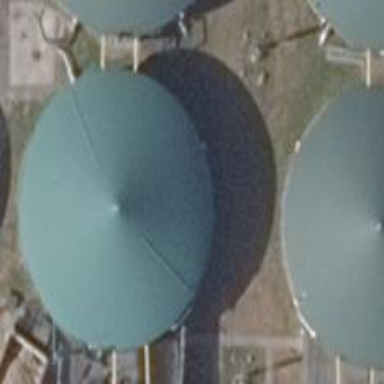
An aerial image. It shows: Building with round covered reservoir that serves as power generator.